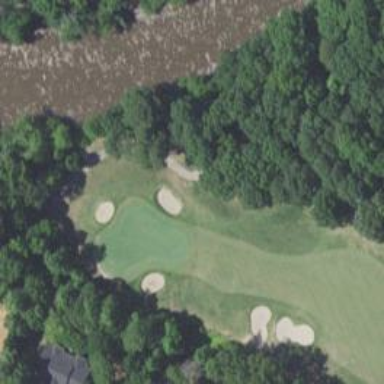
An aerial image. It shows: Golf hole.